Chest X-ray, PA view. Patient: 28 years old, sex M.
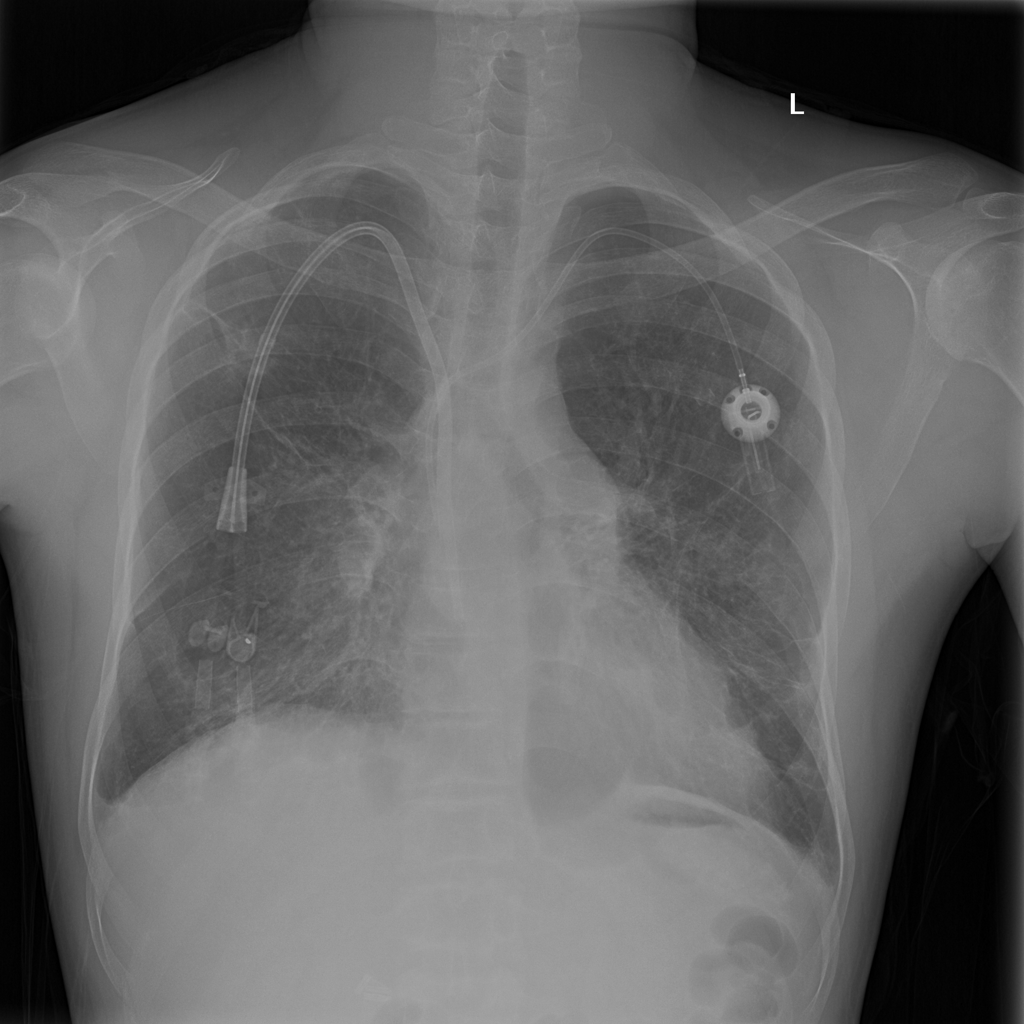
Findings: No Finding